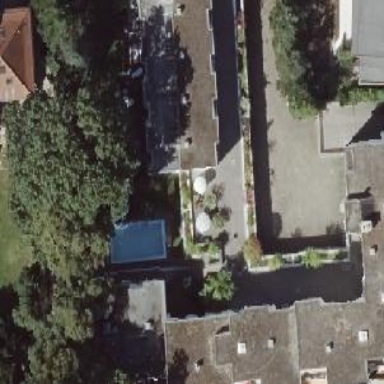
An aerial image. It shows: Flat-roofed apartment building.